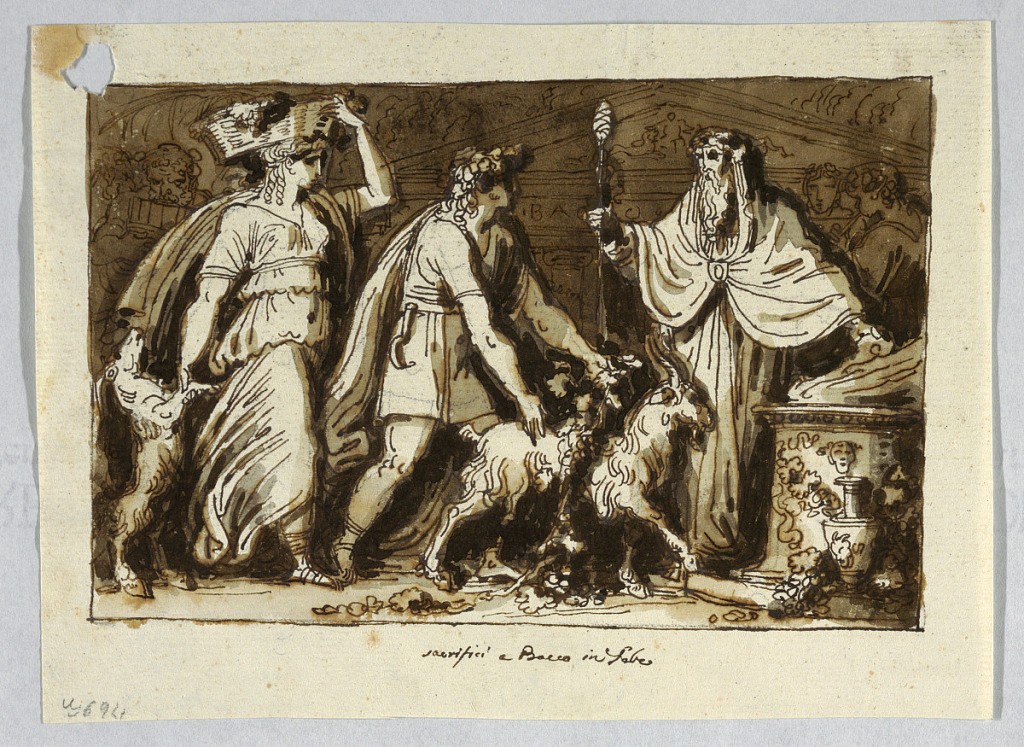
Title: Drawing
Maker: Felice Giani, Italian, 1758–1823
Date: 1790-1800
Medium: Black crayon. Pen, ink. Bistre, grey, black wash. Paper.
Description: A priest stands beside an altar at right. From left approach: a goat guided by a young man with vine branches and a woman carrying a basket upon her head and holding a goat by one foreleg.